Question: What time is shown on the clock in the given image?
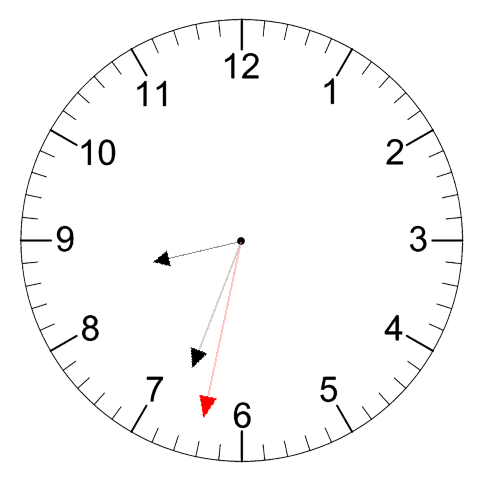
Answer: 08:33:32